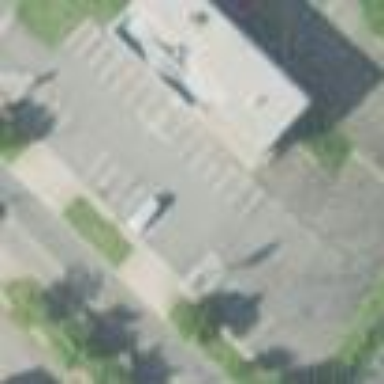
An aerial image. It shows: Parking area with surface.